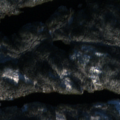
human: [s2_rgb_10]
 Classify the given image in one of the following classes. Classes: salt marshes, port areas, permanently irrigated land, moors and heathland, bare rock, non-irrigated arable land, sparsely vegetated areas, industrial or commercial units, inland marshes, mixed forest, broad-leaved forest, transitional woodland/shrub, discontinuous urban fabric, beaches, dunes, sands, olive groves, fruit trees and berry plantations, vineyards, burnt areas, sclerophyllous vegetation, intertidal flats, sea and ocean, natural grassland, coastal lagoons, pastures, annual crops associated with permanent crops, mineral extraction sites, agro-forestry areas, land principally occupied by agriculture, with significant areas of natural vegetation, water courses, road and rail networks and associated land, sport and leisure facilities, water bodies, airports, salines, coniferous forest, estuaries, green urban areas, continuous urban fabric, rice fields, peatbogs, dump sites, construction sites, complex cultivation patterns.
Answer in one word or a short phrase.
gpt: coniferous forest, mixed forest, water bodies